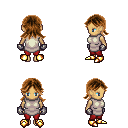
a pixel art fantasy rpg character, female body template, human, tanned skin, white tunic, red pants, brown loose hair, metal gloves, gold boots, four views (front, back, left, right), 2x2 character sprite sheet, small pixel art, hard edges, no anti-aliasing